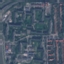
Land use / land cover: Residential